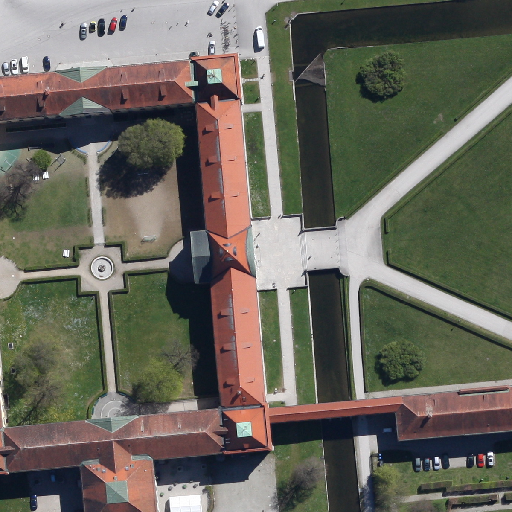
Referring expression: impervious surface